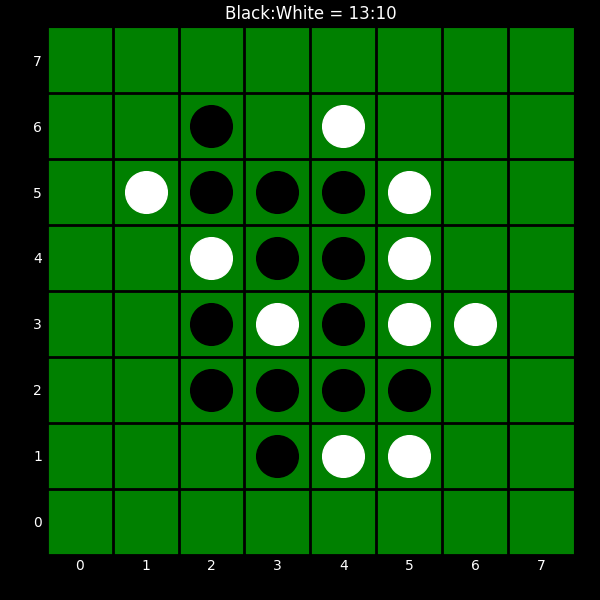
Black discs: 13
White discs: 10